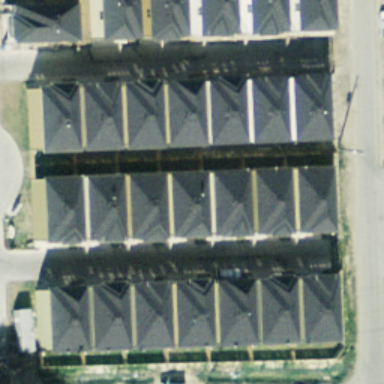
This is a dense residential area with many houses .